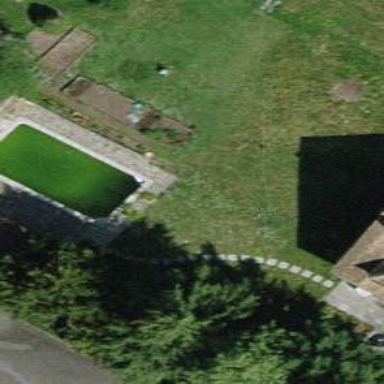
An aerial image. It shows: Swimming pool located in leisure land.